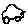
Label: car